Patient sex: F
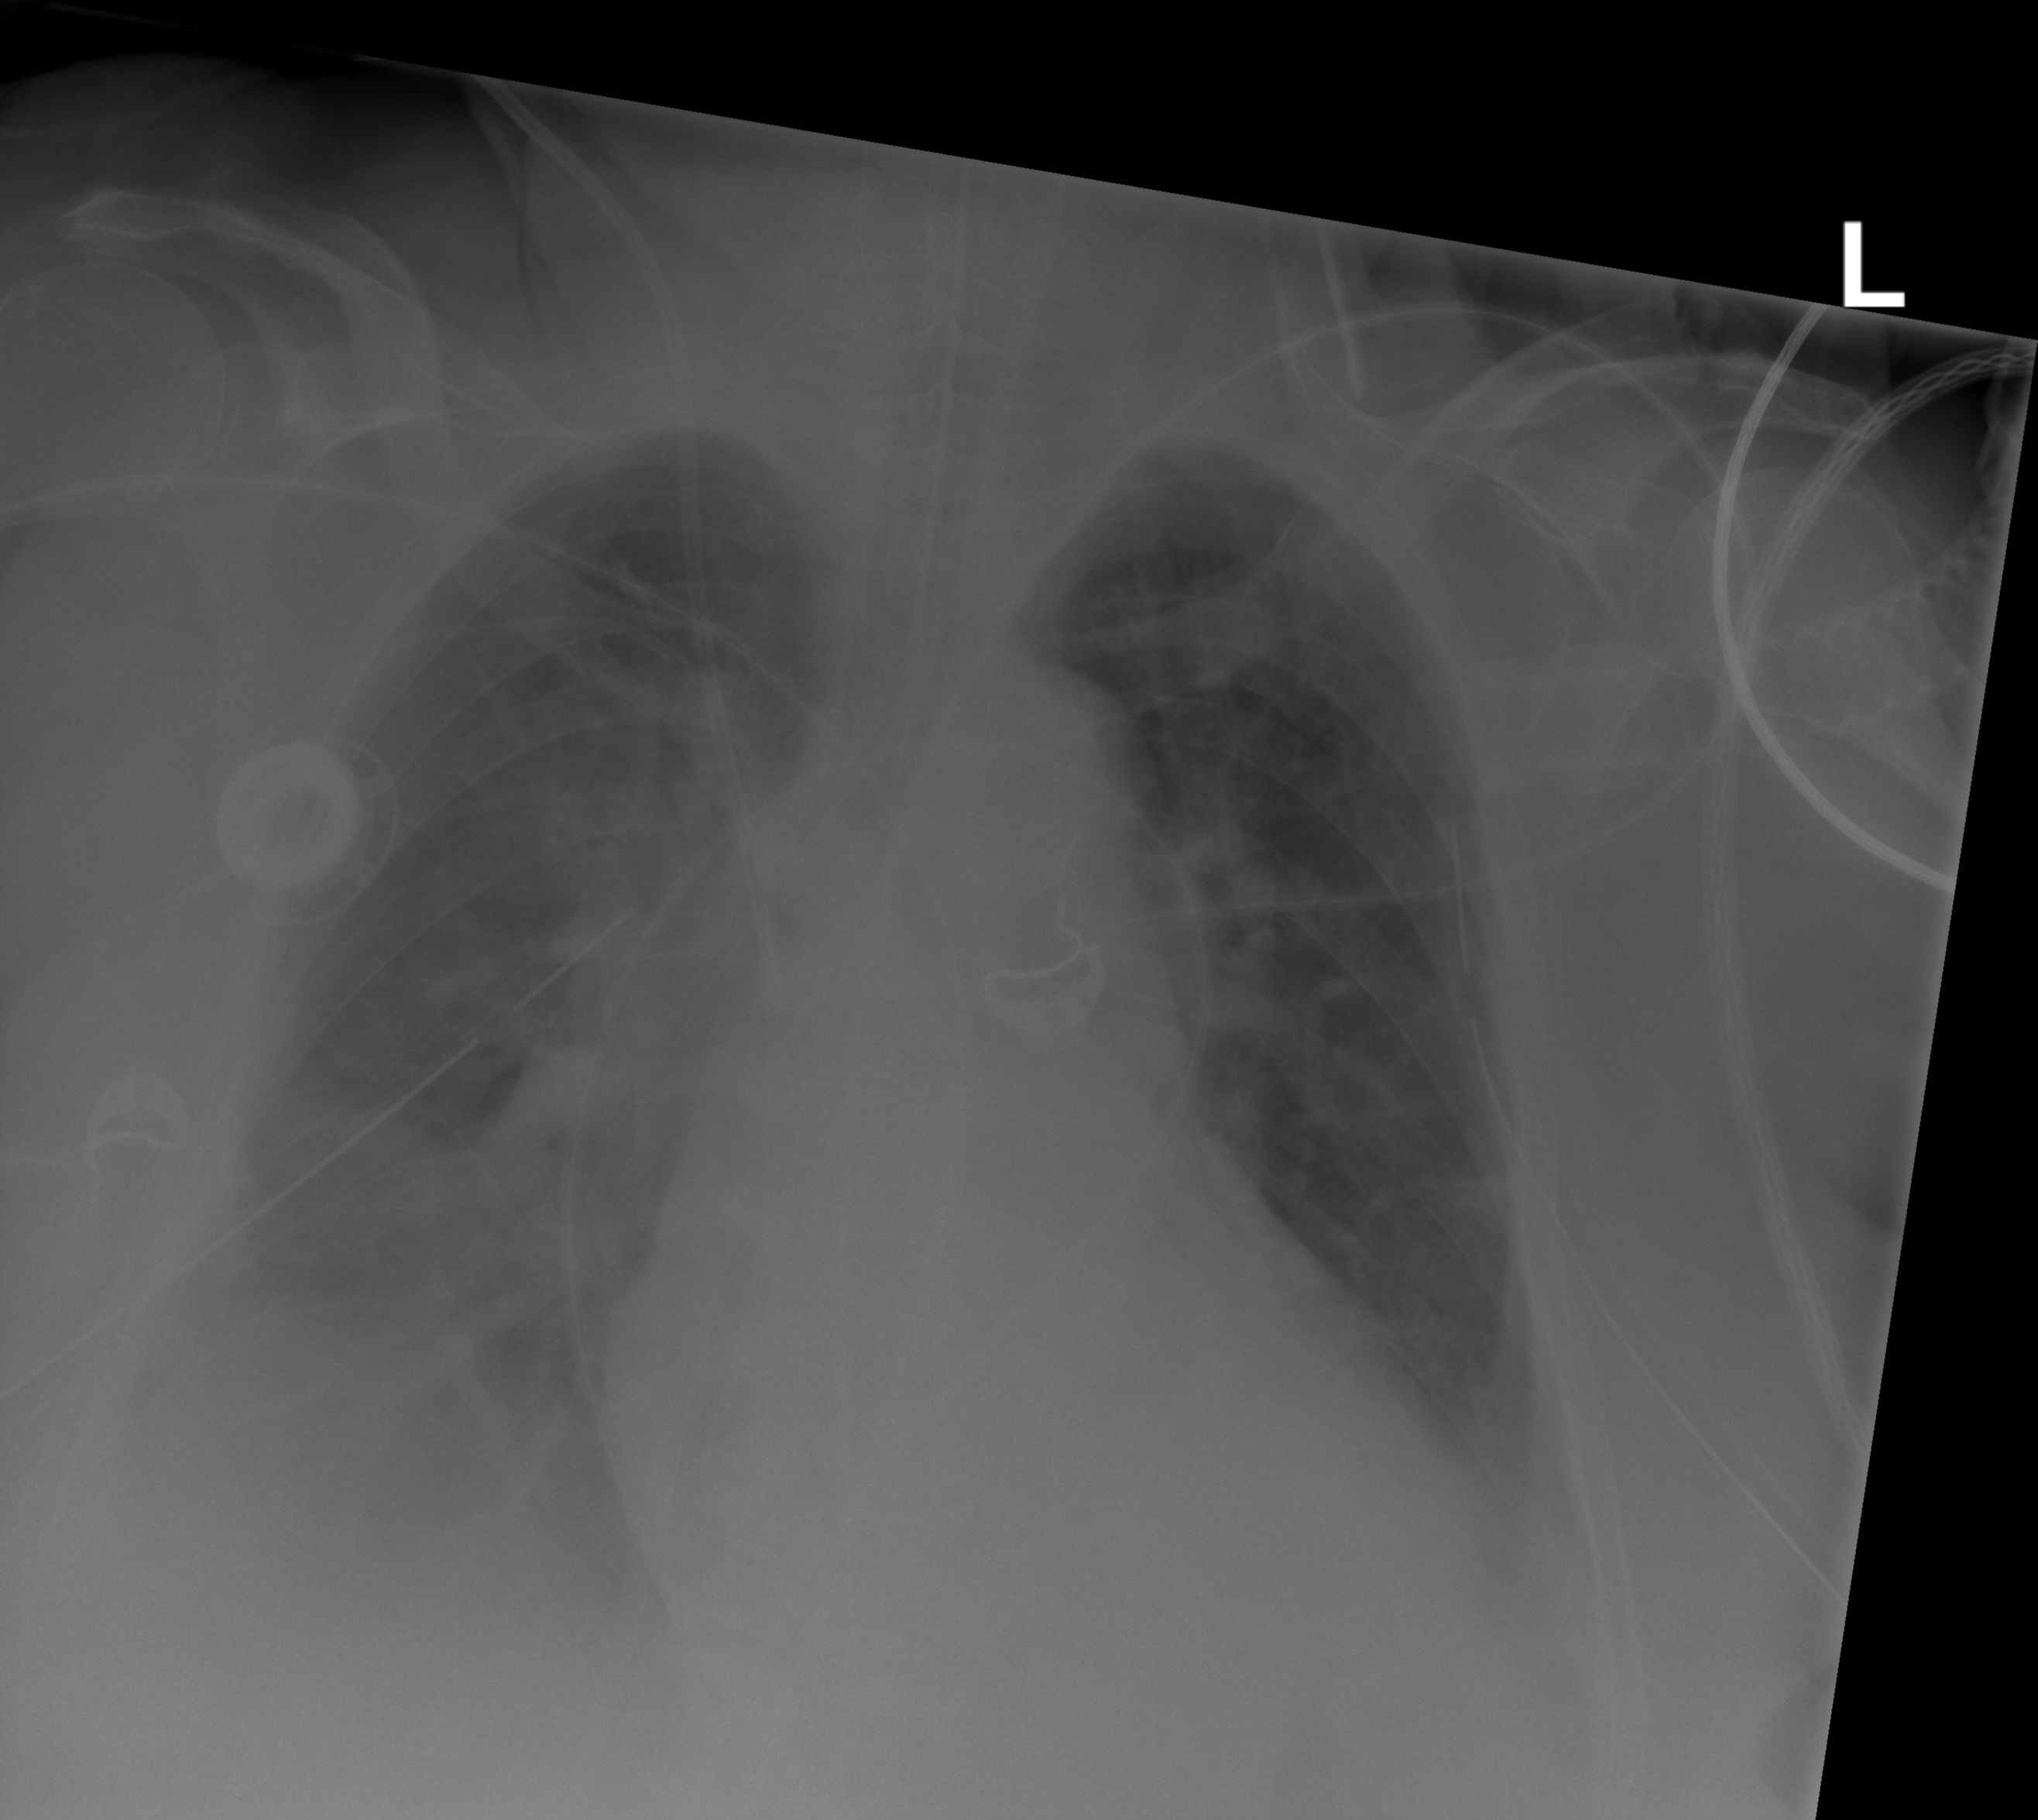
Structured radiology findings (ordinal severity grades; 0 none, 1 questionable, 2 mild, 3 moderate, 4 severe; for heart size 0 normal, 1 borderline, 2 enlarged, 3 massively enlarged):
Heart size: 2
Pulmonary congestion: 2
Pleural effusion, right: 3
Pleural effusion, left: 2
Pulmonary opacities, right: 2
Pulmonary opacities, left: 0
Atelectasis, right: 3
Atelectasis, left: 2